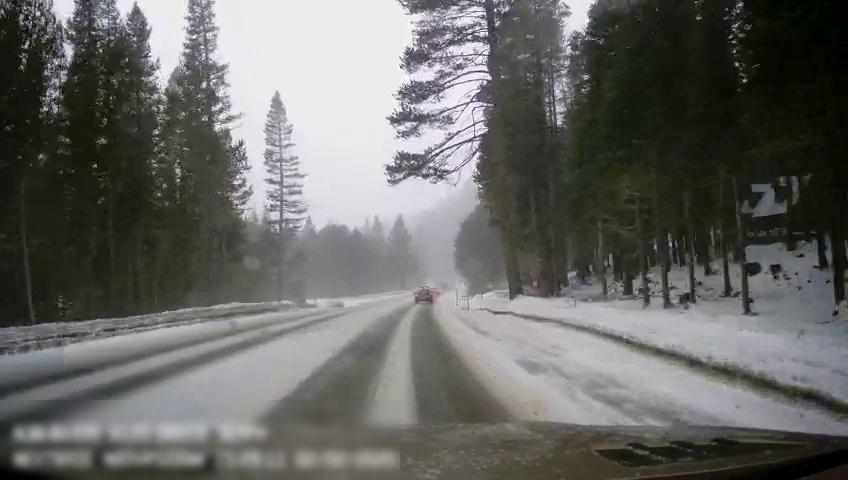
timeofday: Day
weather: Snowy
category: Drivable Space
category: Vehicles | Car
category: Vehicles | SUV